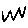
Label: zigzag